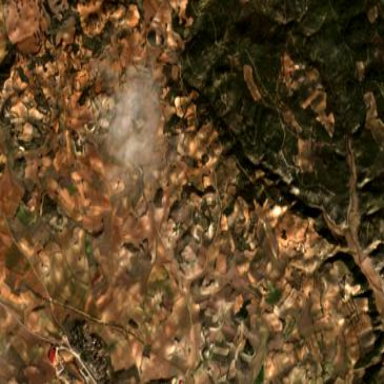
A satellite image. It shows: Olive tree orchard.